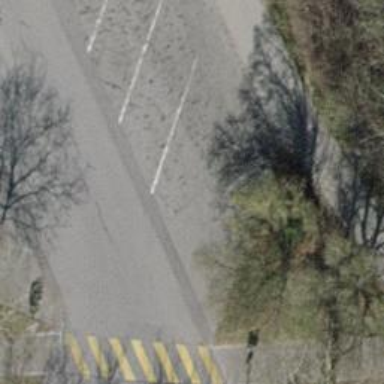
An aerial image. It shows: Bollard.